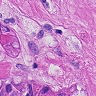
Metastatic tissue present: yes